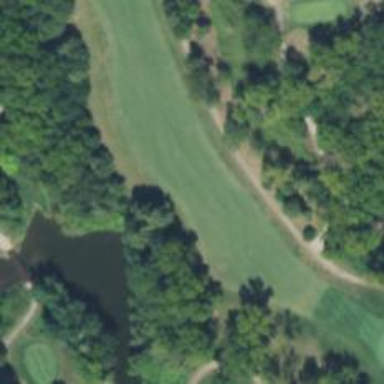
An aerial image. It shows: Golf hole.